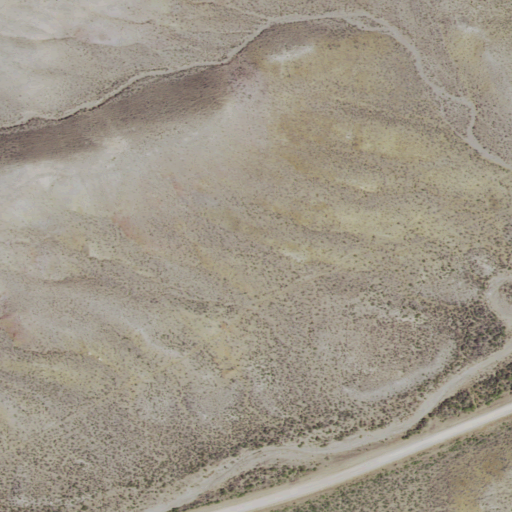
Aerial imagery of valley in Idaho named Sand Canyon containing shrub and grassland